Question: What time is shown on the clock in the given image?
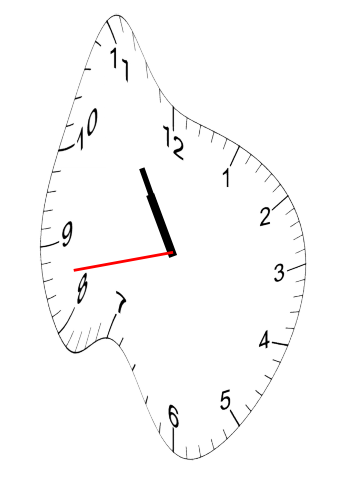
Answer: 10:54:43